Question: I'm getting this error:

Same error when I try to compile:
'''
c:\... sx-test>ntsc app/main.tsx
app/components/Note.tsx(13,31): error TS1180: Property destructuring pattern expected.
'''
But I don't know what it's expecting. What's the property syntax?
I'm pretty sure this works as-is in ES6. Is the syntax different in TypeScript?
Note that I'm using TypeScript 1.5.3.
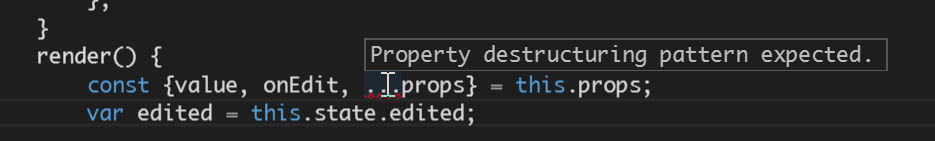
Answer: > I'm pretty sure this works as-is in ES6.
the '{a, b, ...rest} = props' pattern is supported by TypeScript now. Just update to the latest compiler and it will work without error.
# More
Some docs on the TypeScript destructuring:
<URL>